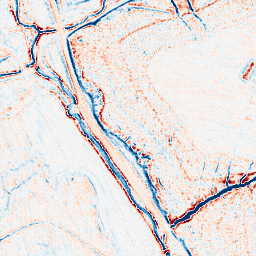
Category: edge_preserving
Decomposition family: anisotropic_diffusion
Decomposition parameters: iterations: 10
kappa: 50
gamma: 0.15
Upsampling method: sinc_blackman
Upsampling parameters: scale: 8
kernel_size: 16
Upsampling scale: 8